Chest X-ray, AP view. Patient: 57 years old, sex M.
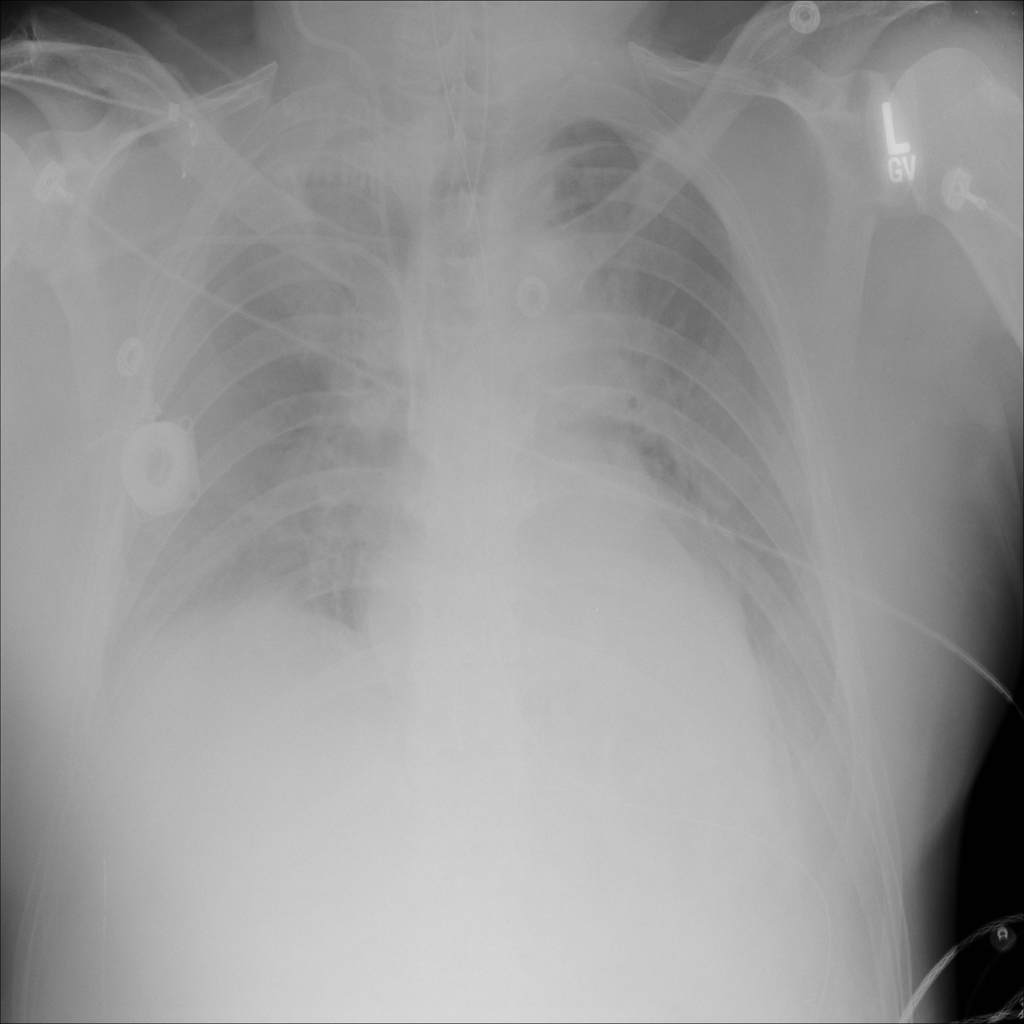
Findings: Infiltration